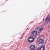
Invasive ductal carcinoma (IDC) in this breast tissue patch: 0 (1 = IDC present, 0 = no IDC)